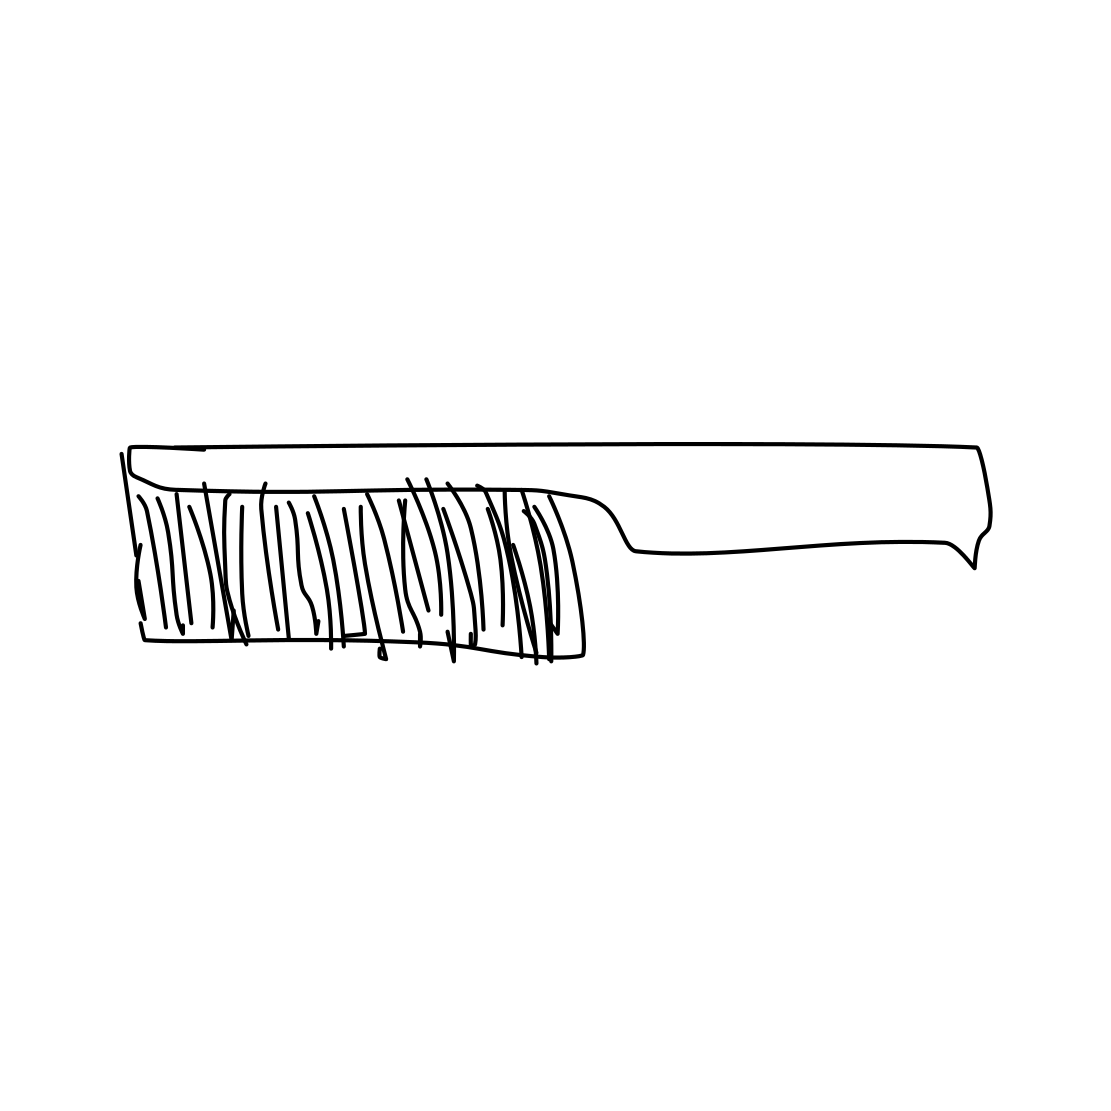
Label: comb